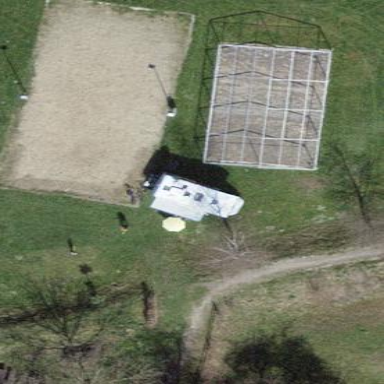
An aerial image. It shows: Sandy pitch designated for beach volleyball.